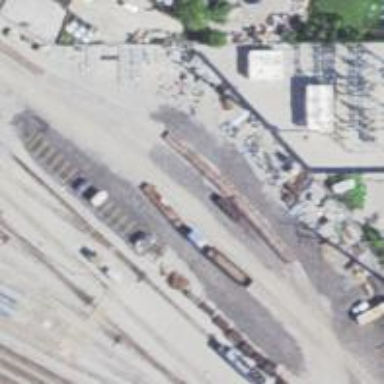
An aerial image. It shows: Railway yard in service.